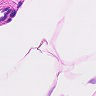
Metastatic tissue present: no